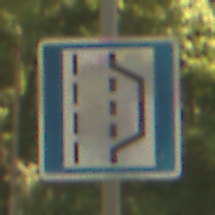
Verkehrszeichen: NothalteUndPannenbucht
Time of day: Midday
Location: Outdoor (Nature)
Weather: PartlyCloudy
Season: NotSpecified
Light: Natural